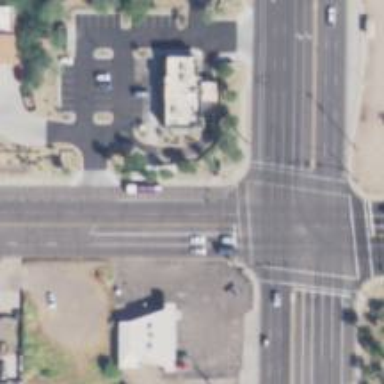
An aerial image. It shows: Solid stop line on the road.